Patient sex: M
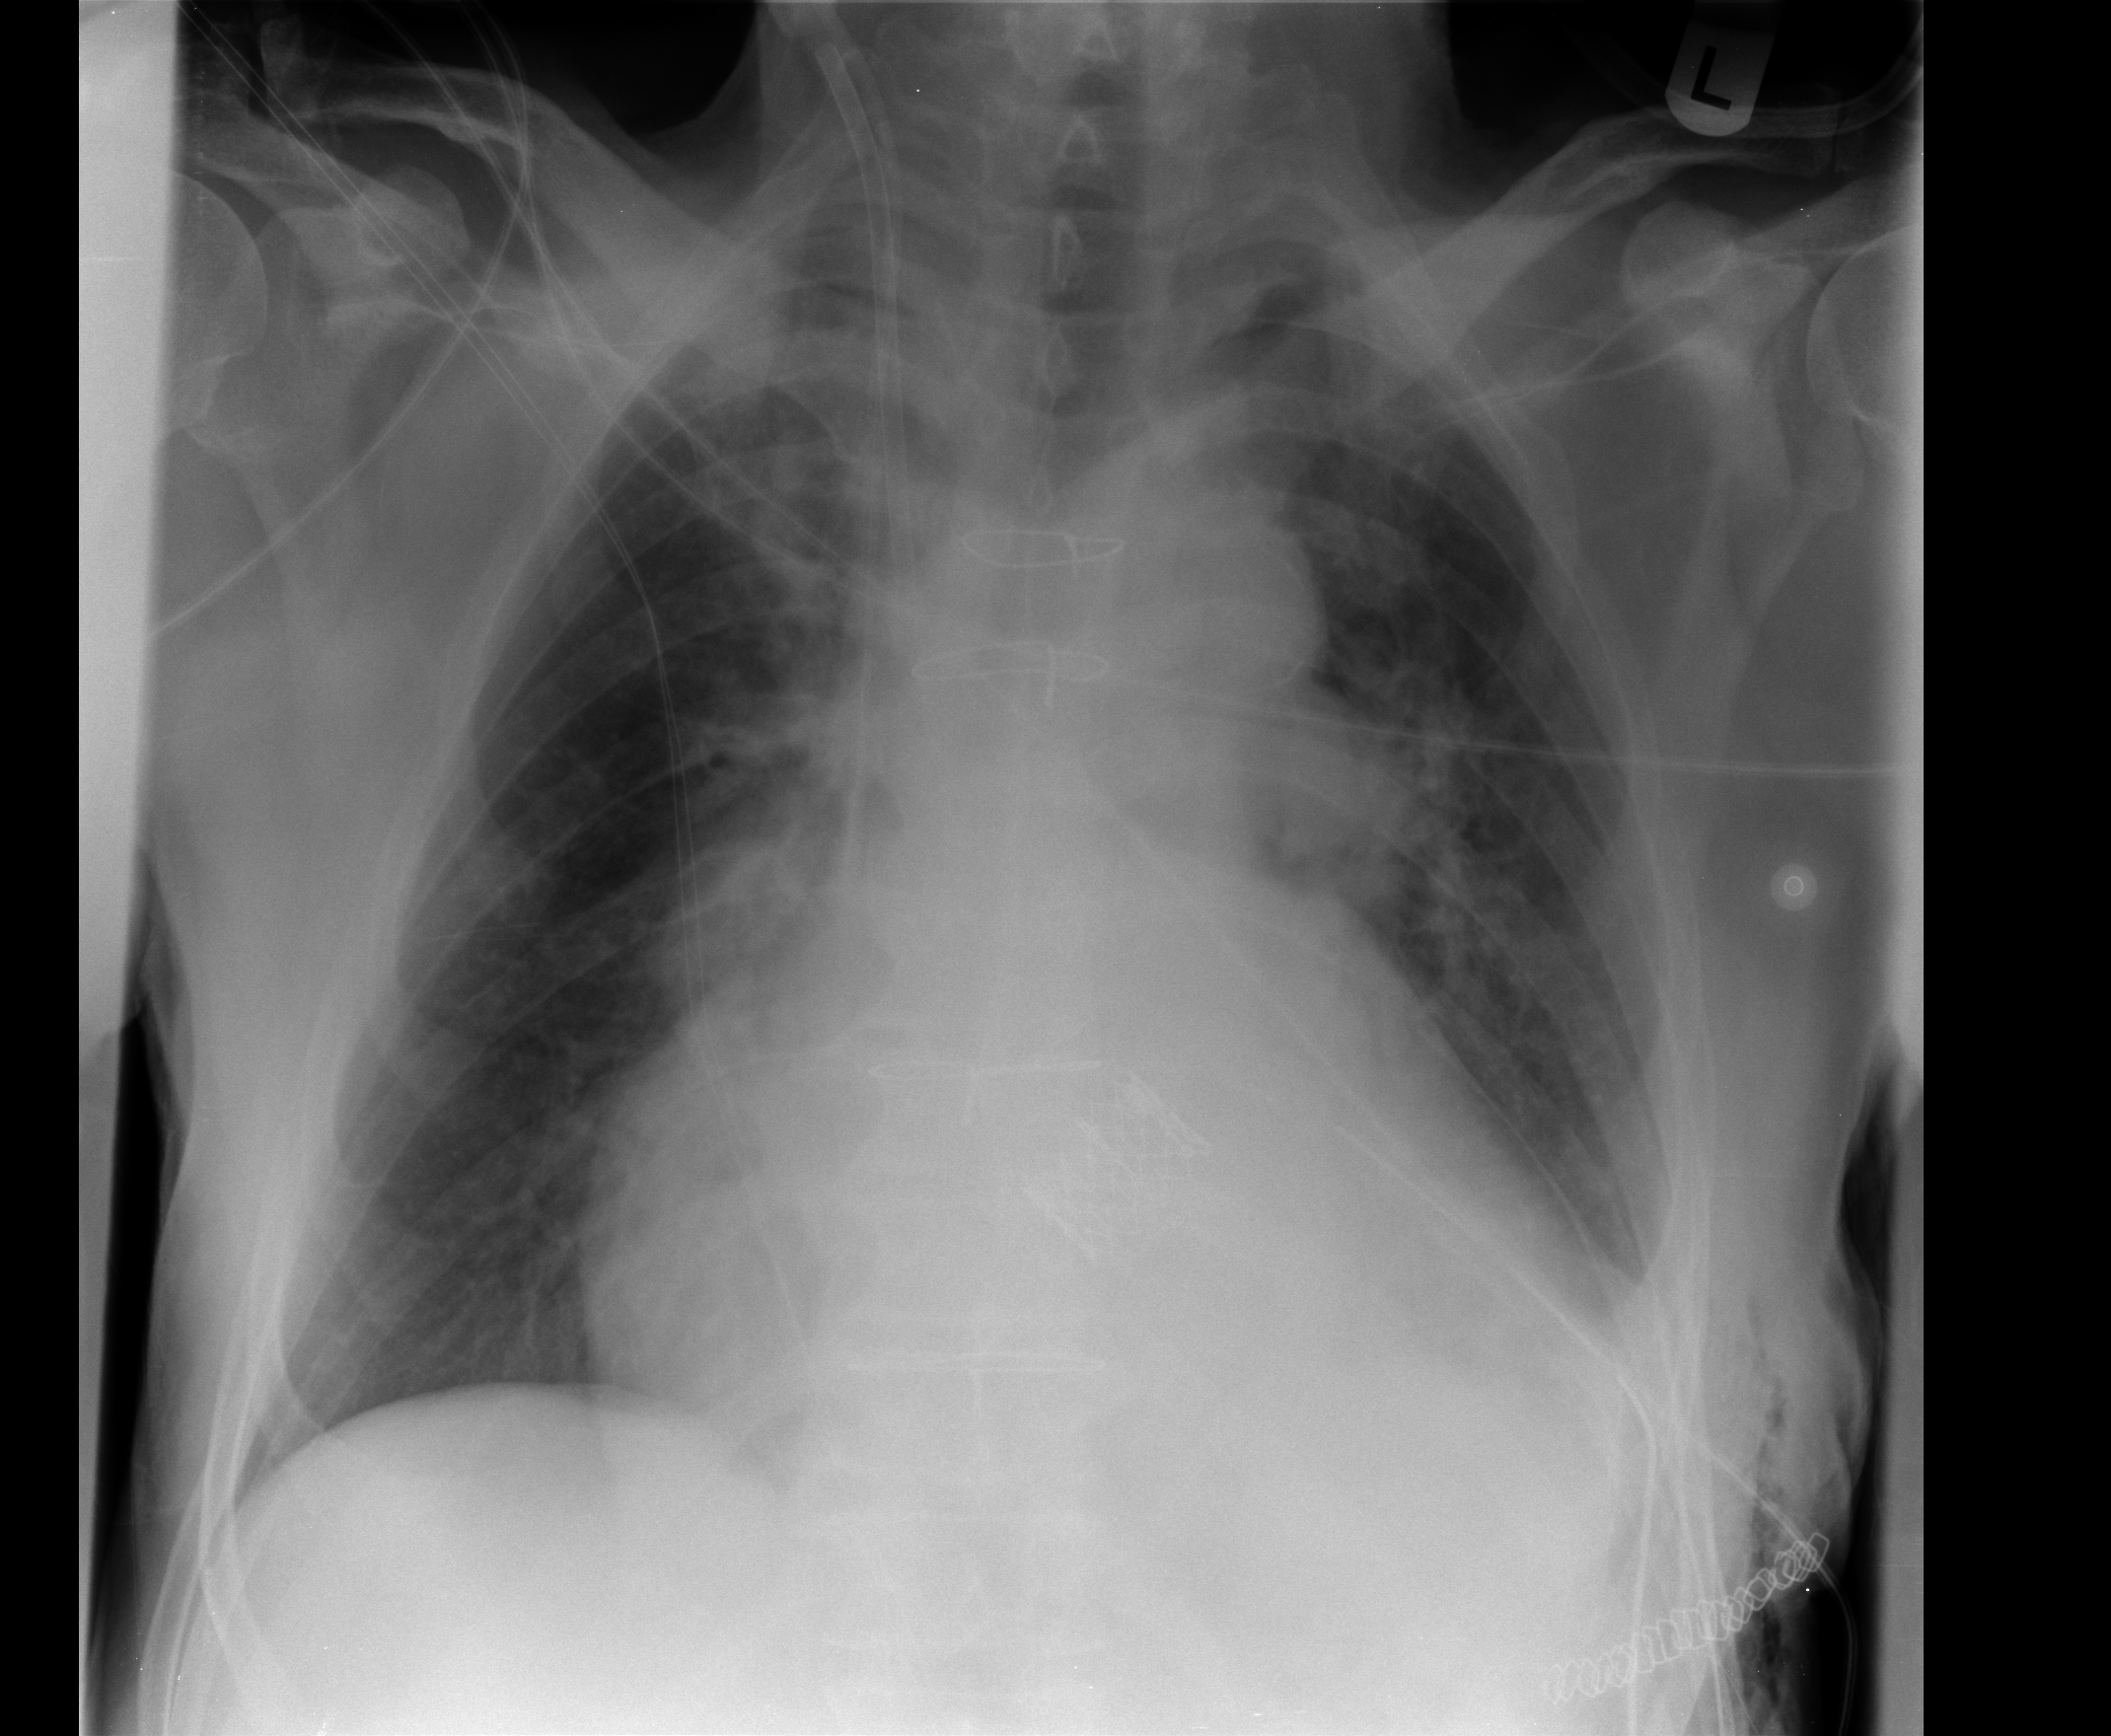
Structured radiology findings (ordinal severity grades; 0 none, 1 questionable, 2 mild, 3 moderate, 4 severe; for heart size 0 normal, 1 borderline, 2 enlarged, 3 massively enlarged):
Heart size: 2
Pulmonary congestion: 2
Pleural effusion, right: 0
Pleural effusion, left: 2
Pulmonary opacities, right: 0
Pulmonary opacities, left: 0
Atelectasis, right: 2
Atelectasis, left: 2